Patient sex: F
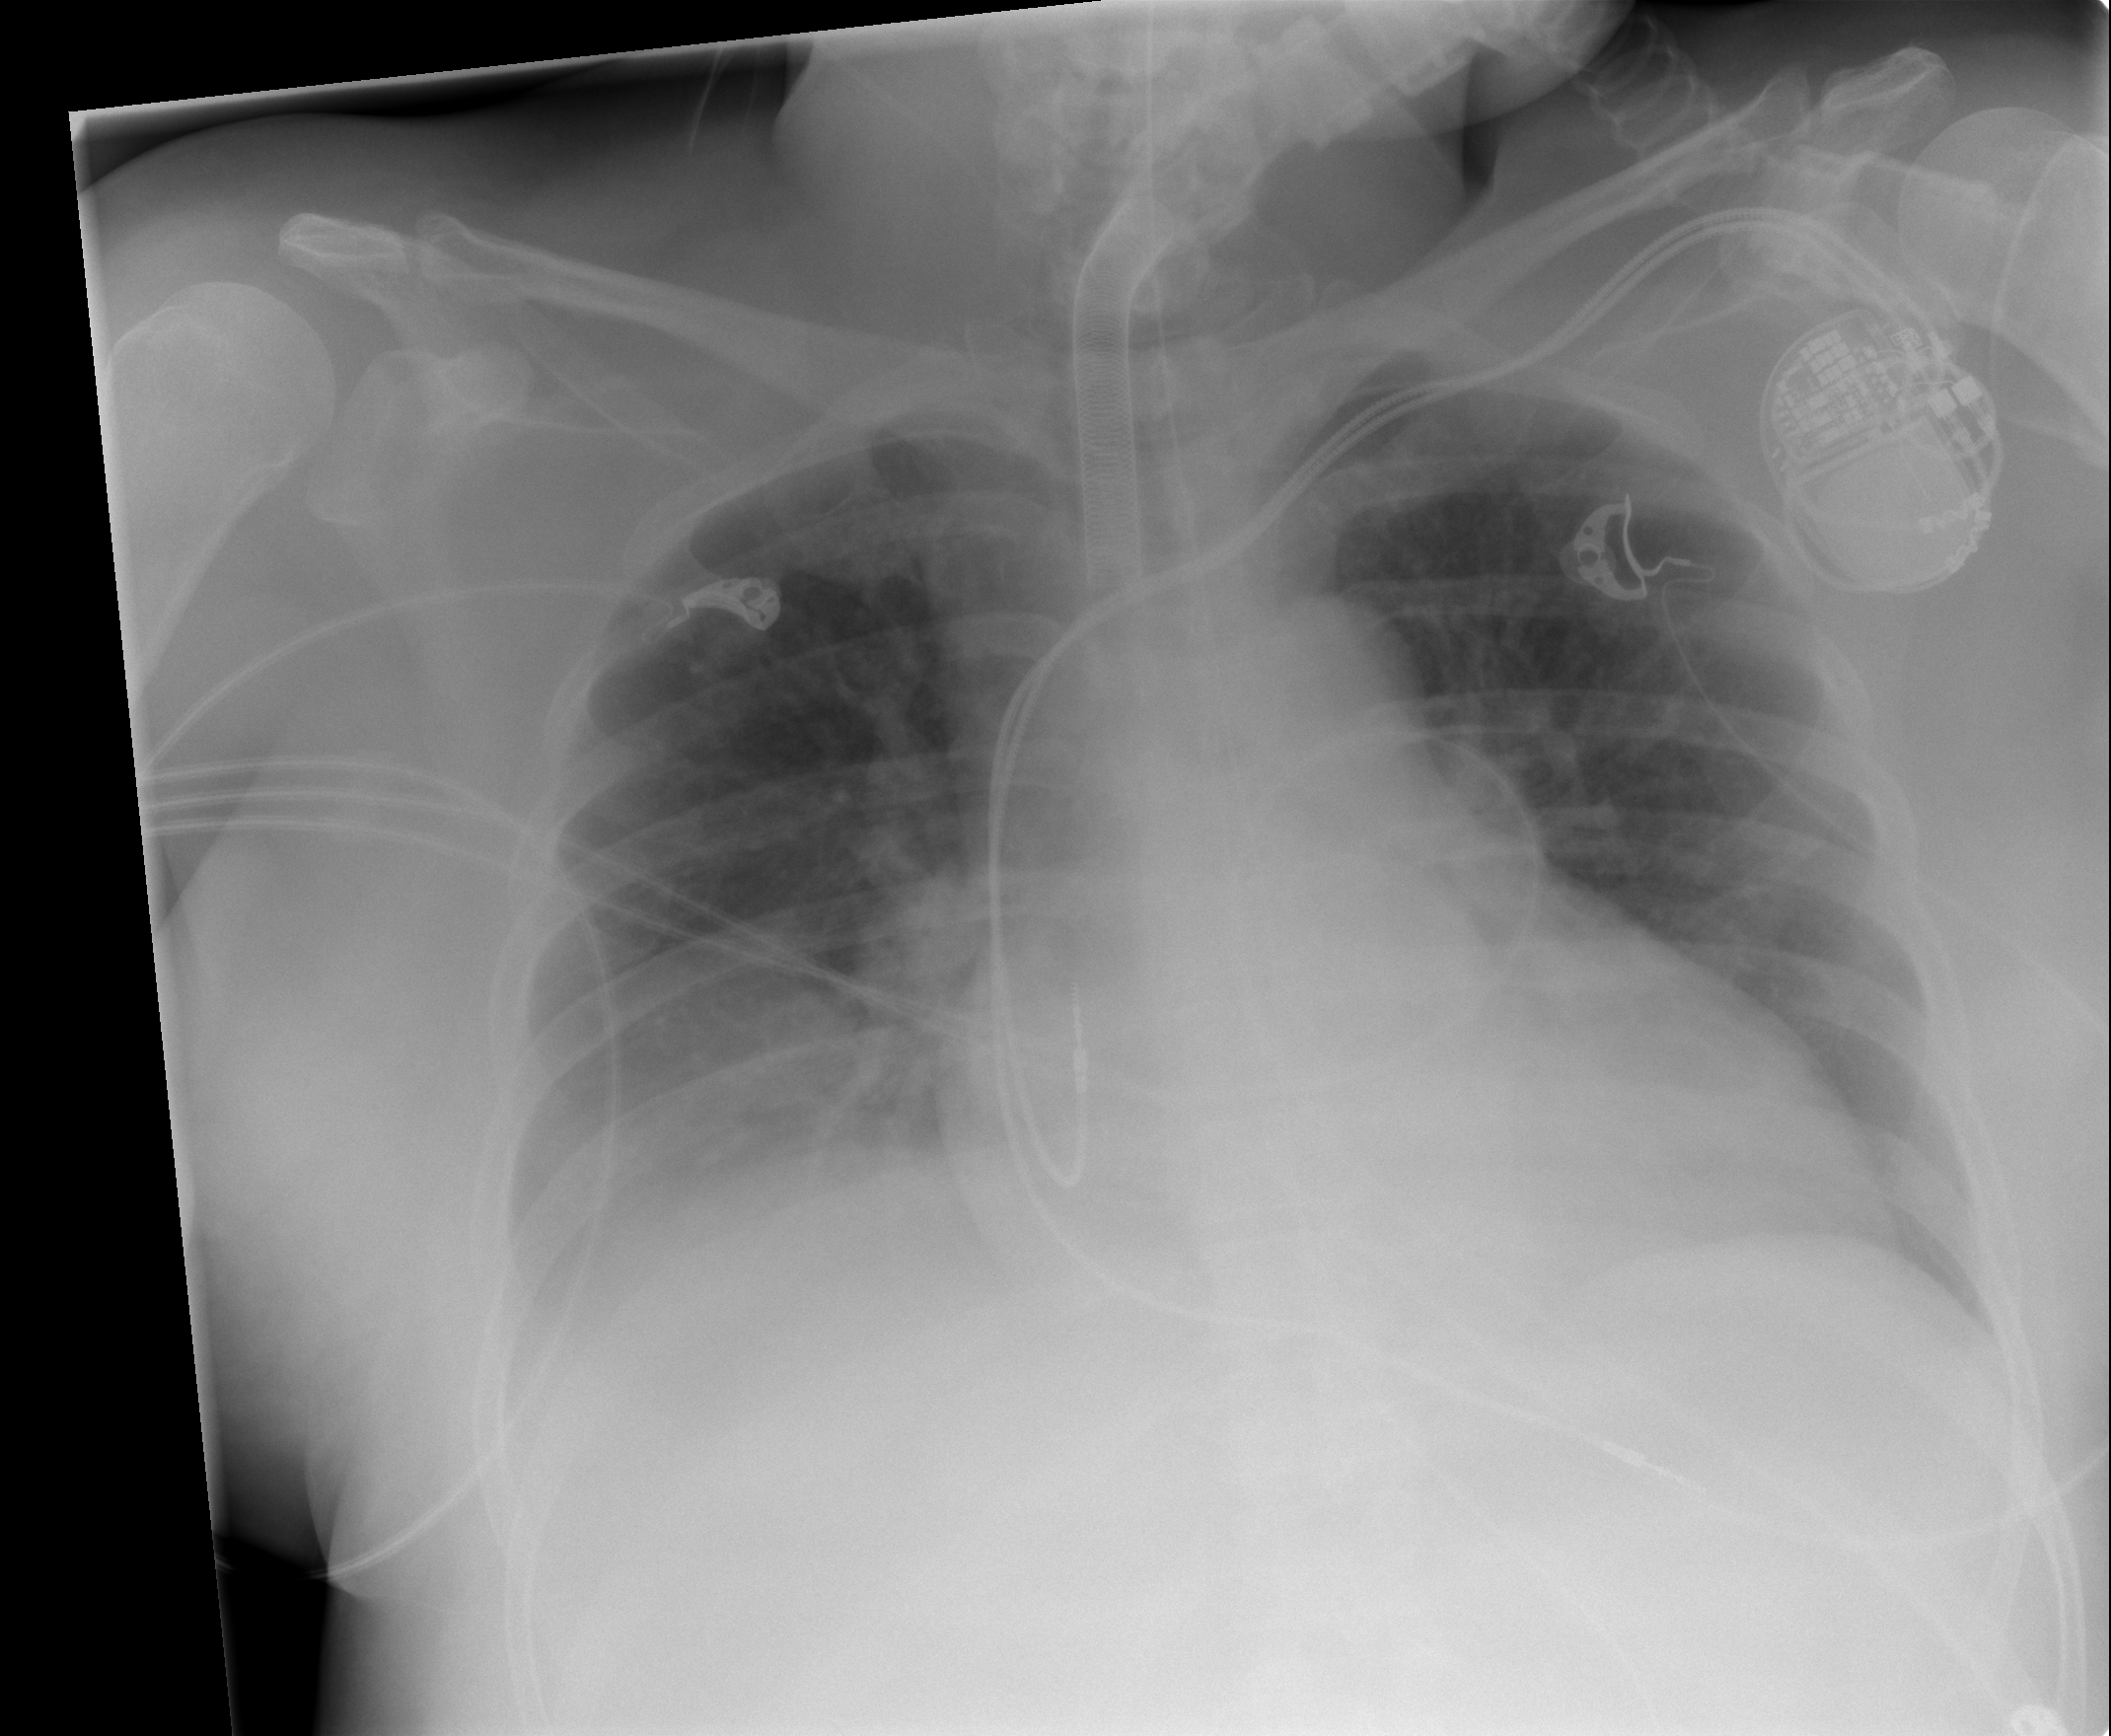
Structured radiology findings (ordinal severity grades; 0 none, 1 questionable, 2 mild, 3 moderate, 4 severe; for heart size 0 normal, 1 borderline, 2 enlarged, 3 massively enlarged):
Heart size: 2
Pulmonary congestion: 0
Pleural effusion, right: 1
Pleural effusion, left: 1
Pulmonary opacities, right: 1
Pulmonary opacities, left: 1
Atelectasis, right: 2
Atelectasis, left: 2